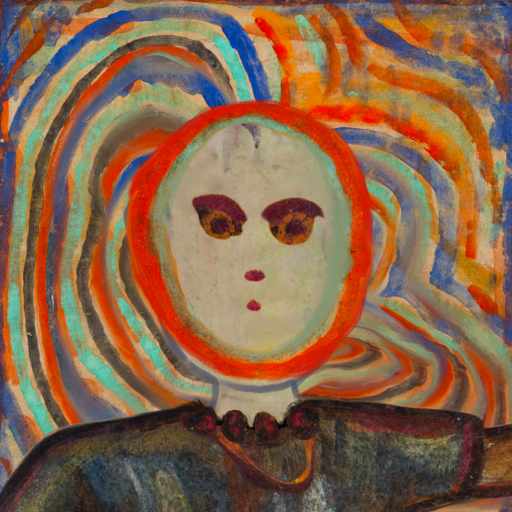
Background: Sisters, Head And Neck Front: Hill_Girl, Face Front: Doll, Bust: Mosgoul, Hair Front: Sisters, Head Accessory: Blank, Second Necklace: Comrade, Necklace: Mosgoul, Baby: Blank